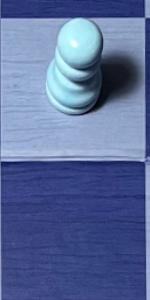
Label: Empty